Interaction volume radius: 10 \u00c5
Interaction volume height: 20 \u00c5
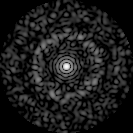
Disorder parameter: 0.844